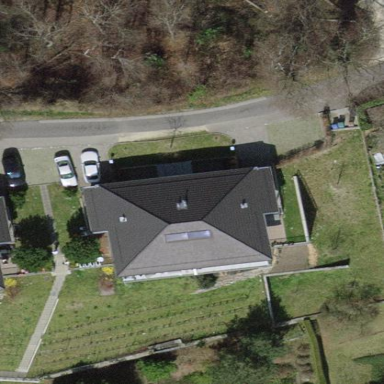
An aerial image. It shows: Hipped roof semi-detached house.